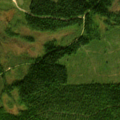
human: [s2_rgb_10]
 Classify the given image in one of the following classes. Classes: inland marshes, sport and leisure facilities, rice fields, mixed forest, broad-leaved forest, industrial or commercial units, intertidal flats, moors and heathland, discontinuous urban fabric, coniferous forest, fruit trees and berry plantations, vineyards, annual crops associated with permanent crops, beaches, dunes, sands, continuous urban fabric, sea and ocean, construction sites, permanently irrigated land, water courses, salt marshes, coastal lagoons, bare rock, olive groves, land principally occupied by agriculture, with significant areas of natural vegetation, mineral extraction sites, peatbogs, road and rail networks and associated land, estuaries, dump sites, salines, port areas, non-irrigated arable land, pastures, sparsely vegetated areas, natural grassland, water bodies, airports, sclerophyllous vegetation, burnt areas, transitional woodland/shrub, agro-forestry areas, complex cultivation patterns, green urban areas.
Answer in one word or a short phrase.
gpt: coniferous forest, mixed forest, transitional woodland/shrub